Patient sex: F
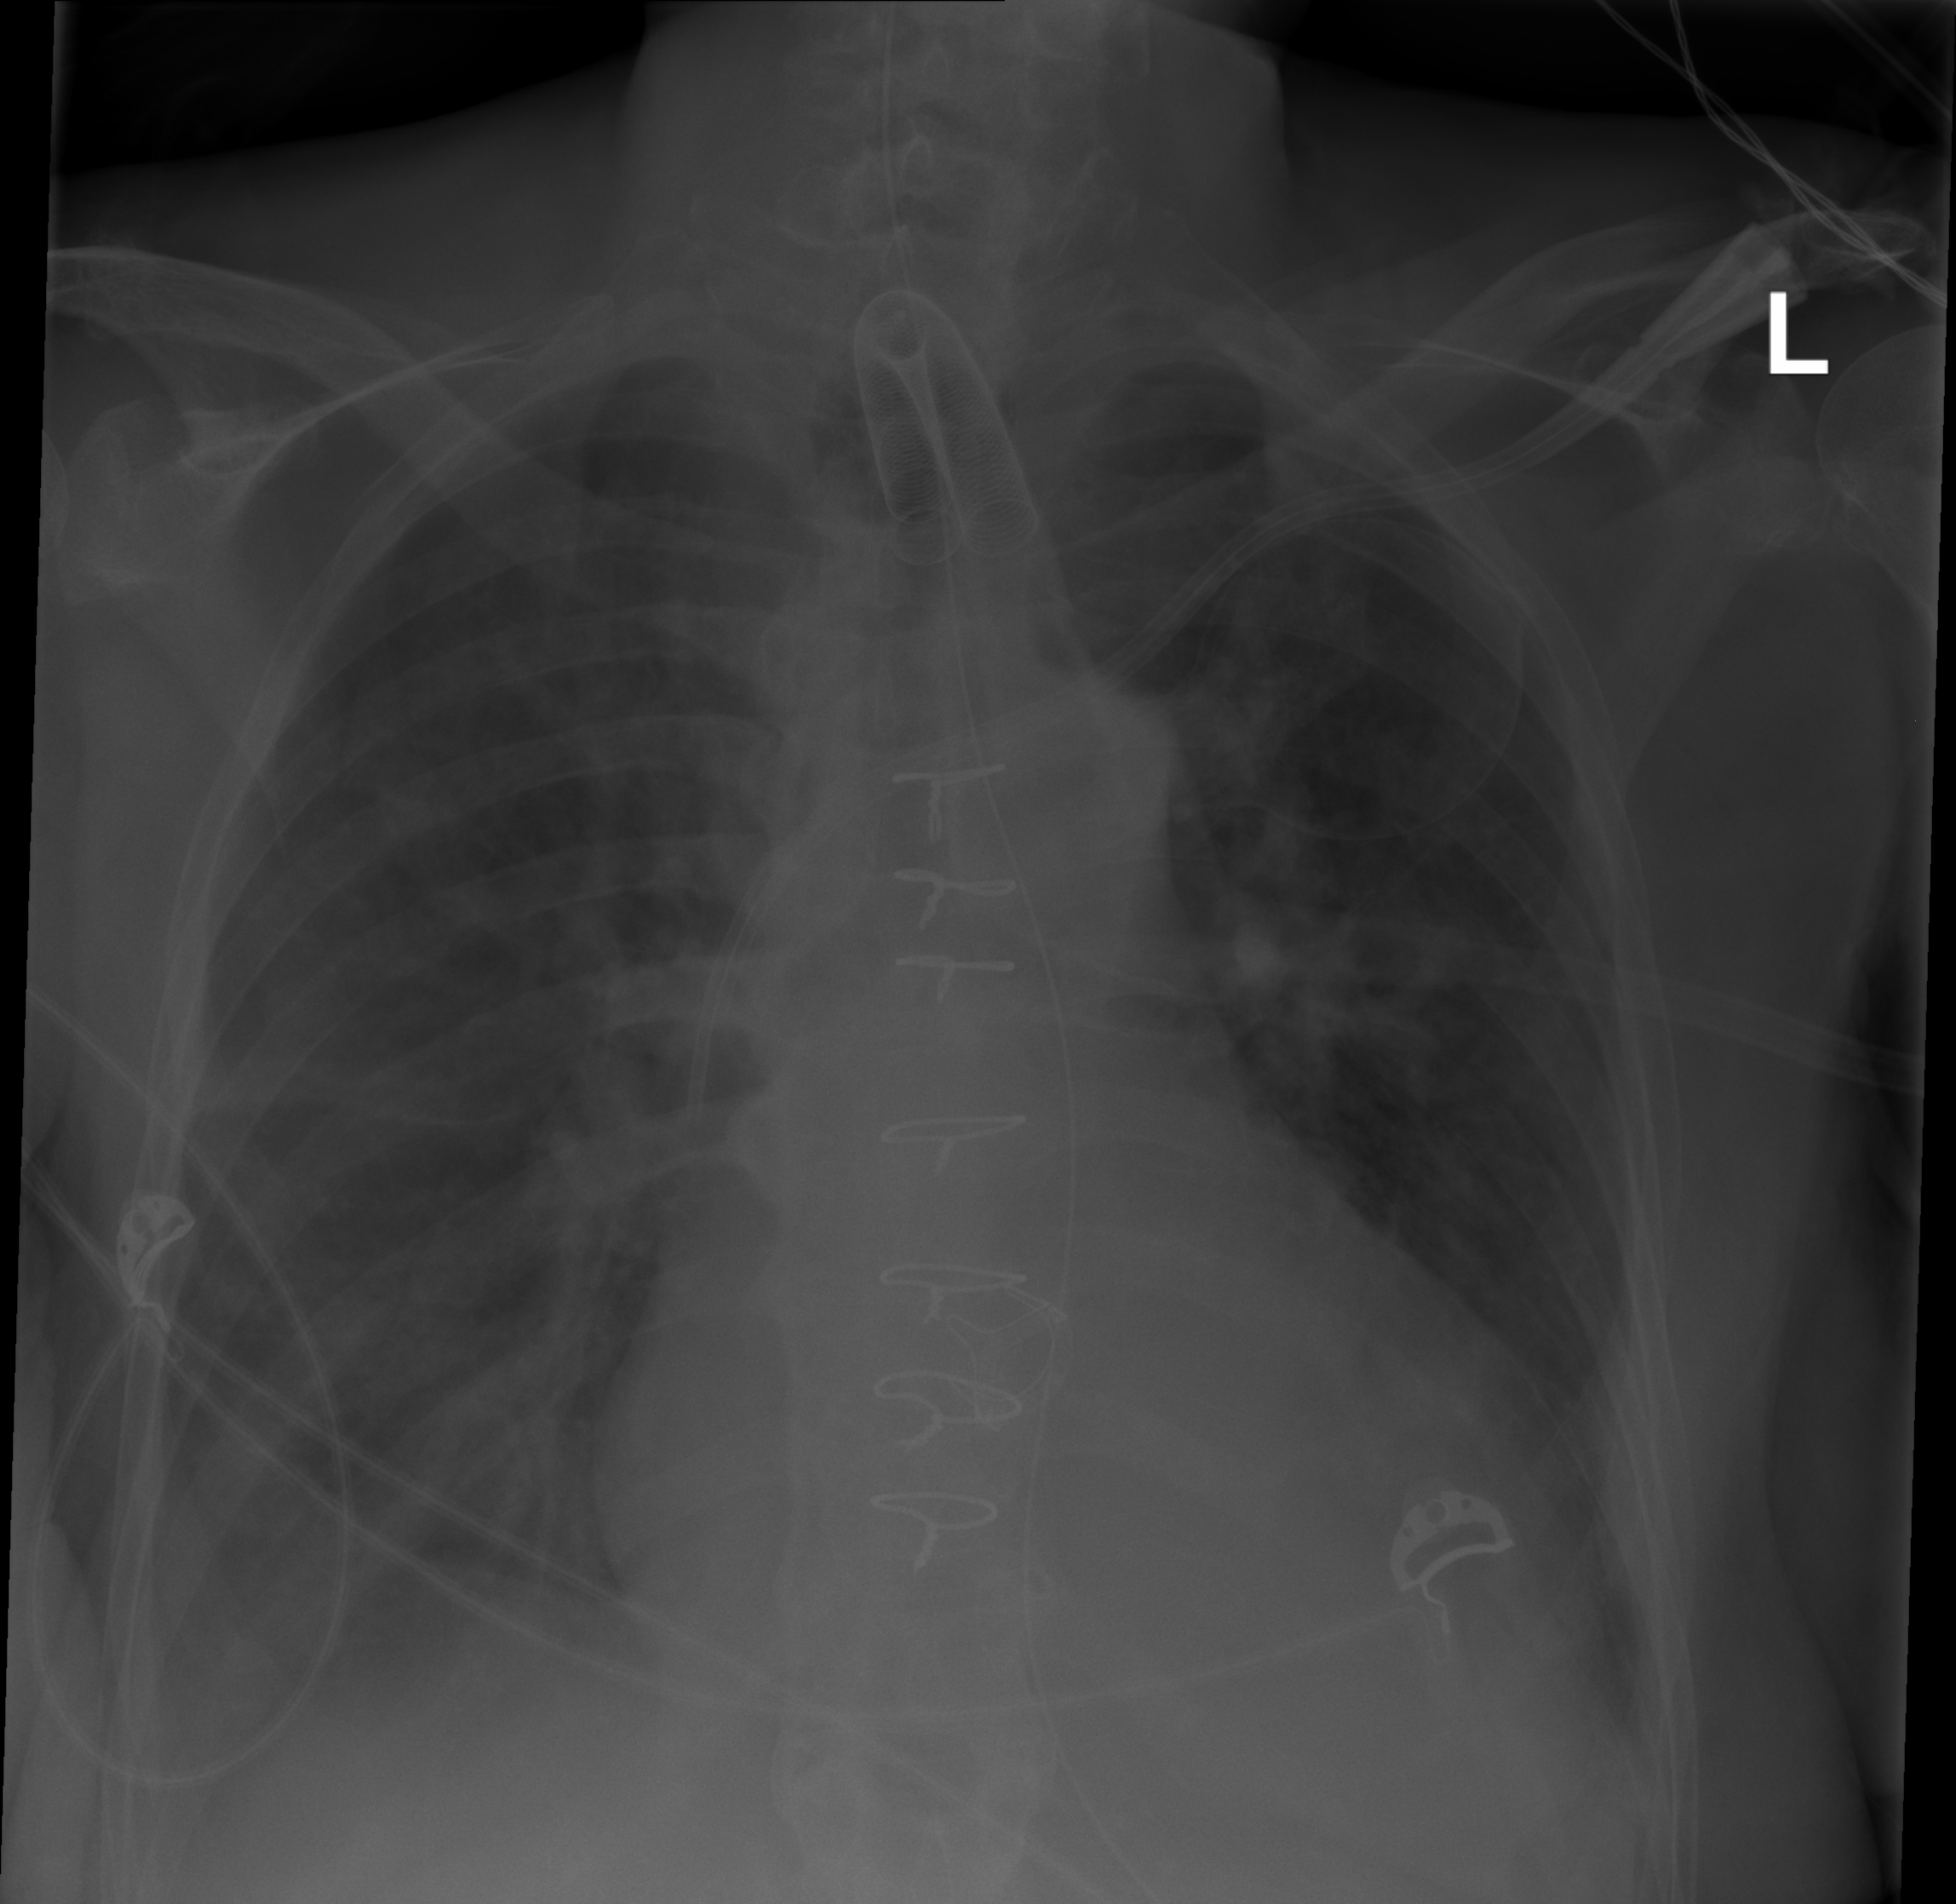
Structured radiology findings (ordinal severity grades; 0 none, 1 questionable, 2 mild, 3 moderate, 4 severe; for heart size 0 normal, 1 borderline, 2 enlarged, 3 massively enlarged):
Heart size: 3
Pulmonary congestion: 0
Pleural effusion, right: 2
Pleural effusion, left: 2
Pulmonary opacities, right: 0
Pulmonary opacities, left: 0
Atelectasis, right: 2
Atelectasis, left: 0